Field crop: maize
Growth stage: 2
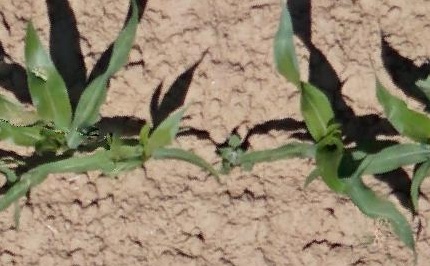
Species: maize